Interaction volume radius: 10 \u00c5
Interaction volume height: 10 \u00c5
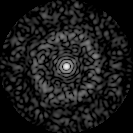
Disorder parameter: 0.8195